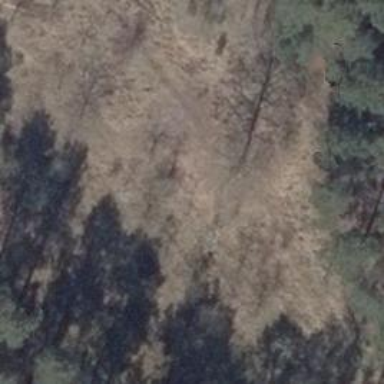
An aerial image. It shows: Patch of scrub vegetation.